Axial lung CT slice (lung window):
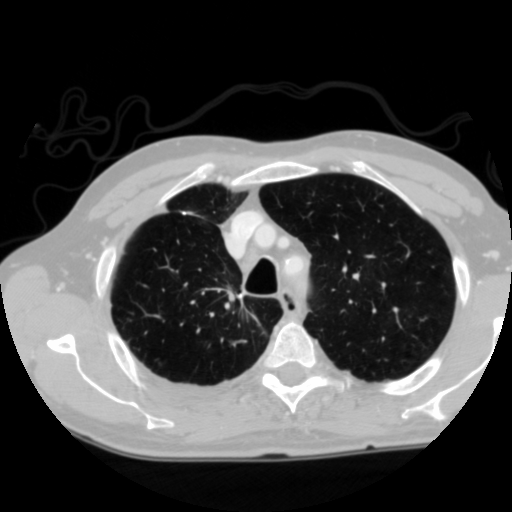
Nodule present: no